Question: I have this help page I want to add to my application, but I'm not sure of how to format it. At the moment it's just an image in a scrollview, but surely there's a better way?

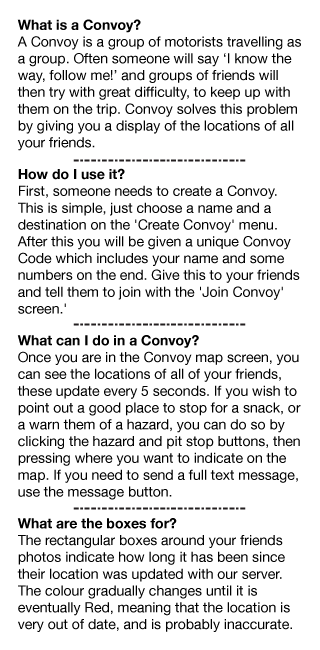
Answer: Many apps use a WebView to display formatted text. You can then use CSS to style your content as needed.